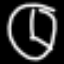
Label: clock